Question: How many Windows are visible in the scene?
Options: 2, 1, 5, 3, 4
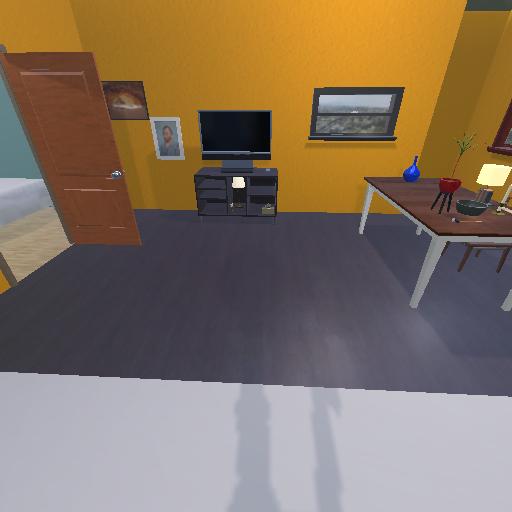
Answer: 2